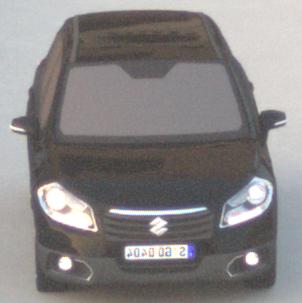
Make: Suzuki
Model: SX4 S-Cross 1.6
Detailed model: SX4 (II) S-Cross
Model produced from: 2013/10
Model produced until: 2015/08
Doors: 5
Color: black
Road condition: dry road
Daytime: sunrise or sunset
Contrast: medium contrast